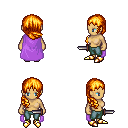
a pixel art fantasy rpg character, female body template, human, tanned skin, lavender cape, teal pants, light blonde right-swept hairstyle, gold boots, dagger, four views (front, back, left, right), 2x2 character sprite sheet, small pixel art, hard edges, no anti-aliasing